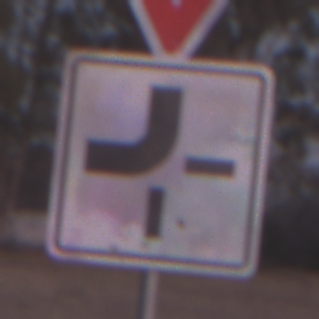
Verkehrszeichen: VerlaufVorfahrtsstrasse2
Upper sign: VorfahrtGewaehren
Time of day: SunriseSunset
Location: Outdoor (Nature)
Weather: Clear
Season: NotSpecified
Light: Natural